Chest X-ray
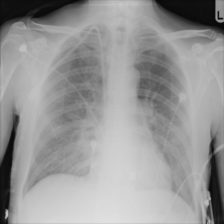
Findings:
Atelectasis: negative
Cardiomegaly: negative
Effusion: negative
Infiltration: negative
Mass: negative
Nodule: negative
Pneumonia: negative
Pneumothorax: negative
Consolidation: negative
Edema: negative
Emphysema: negative
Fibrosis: negative
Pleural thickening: negative
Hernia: negative